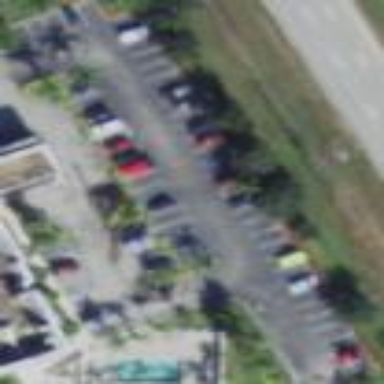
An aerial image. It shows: Parking area with surface.